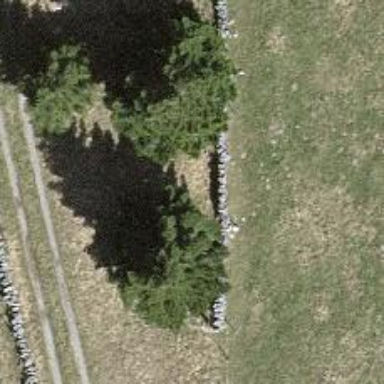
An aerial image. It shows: Single tag "natural: tree."